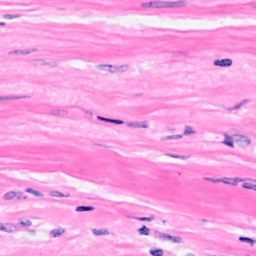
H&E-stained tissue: Breast